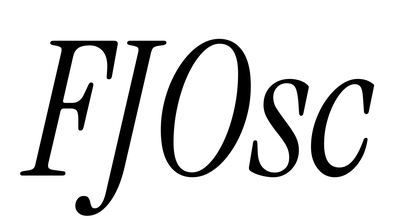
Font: InstrumentSerif-Italic